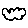
Label: cloud